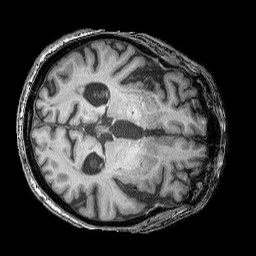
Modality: T1w
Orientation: axial
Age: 56
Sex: male
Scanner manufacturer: siemens
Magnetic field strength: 3 T
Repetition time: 2.25 s
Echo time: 0.00411 s